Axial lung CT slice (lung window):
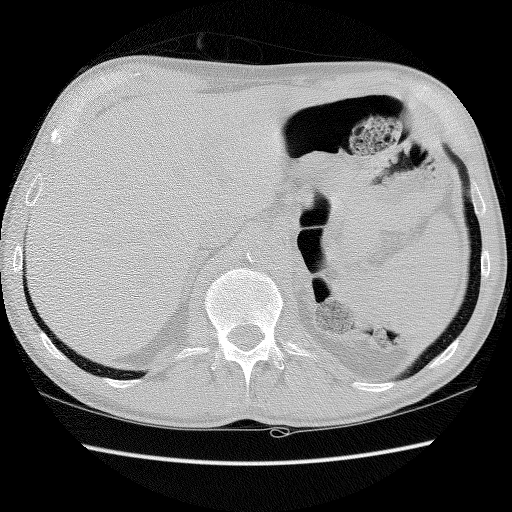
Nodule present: no